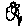
Label: flower